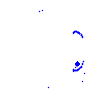
Particle: electron